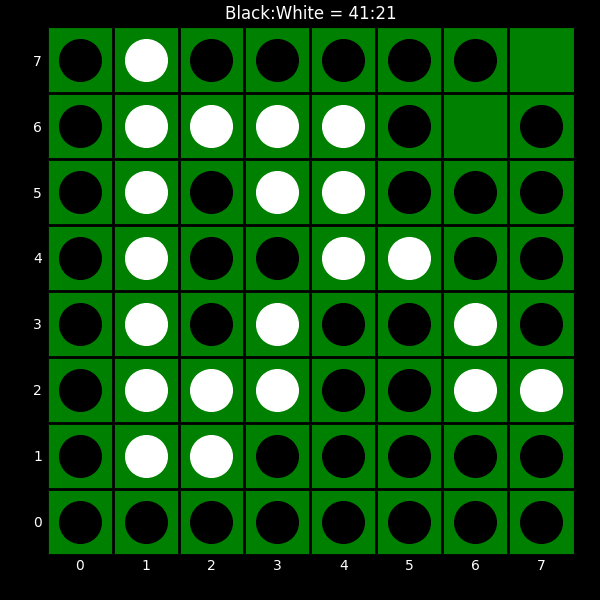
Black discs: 41
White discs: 21